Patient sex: M
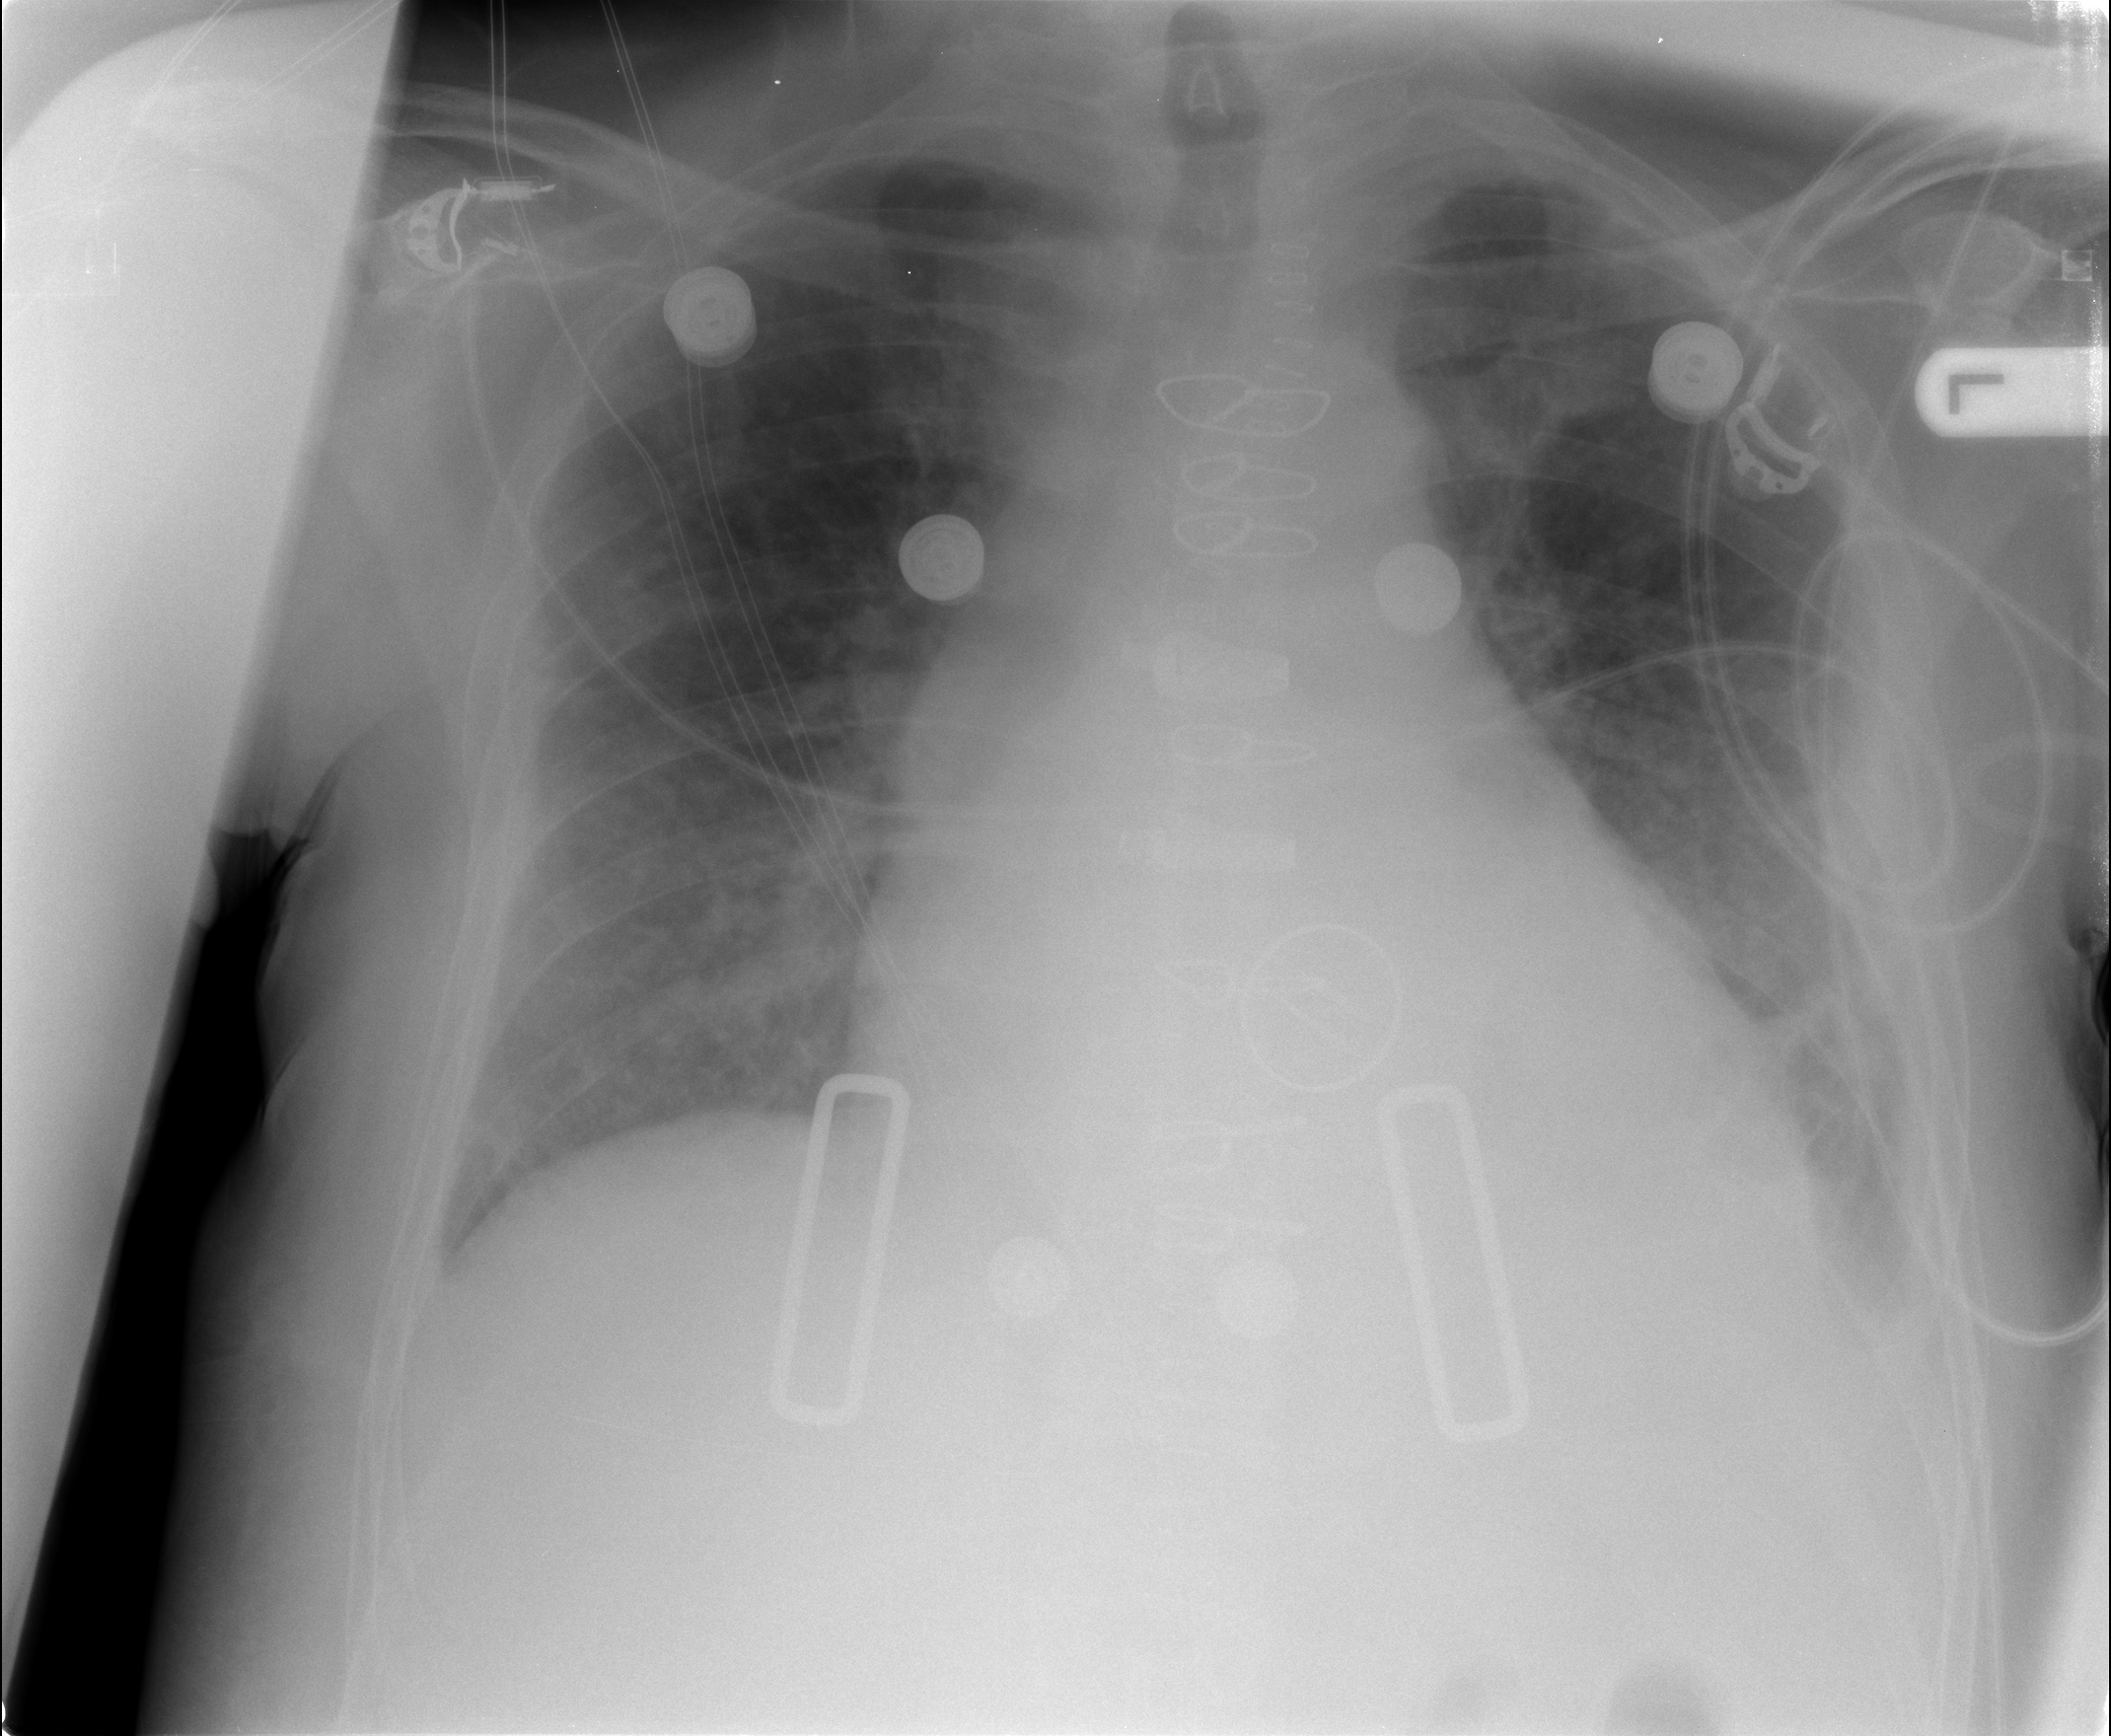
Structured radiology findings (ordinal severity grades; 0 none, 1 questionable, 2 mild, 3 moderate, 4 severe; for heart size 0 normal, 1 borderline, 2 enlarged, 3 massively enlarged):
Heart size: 2
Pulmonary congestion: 2
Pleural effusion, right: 0
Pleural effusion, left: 2
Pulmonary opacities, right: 0
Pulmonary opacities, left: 0
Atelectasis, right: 0
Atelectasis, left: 2